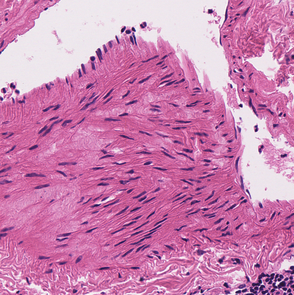
Tumor epithelial tissue: no
Tumor-associated stroma tissue: yes
Normal tissue: no